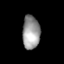
Tissue: lung
Cell type: Fibroblasts
Senescence score: 0.6428
Nuclear area (px): 570
Mean DAPI intensity: 154.368